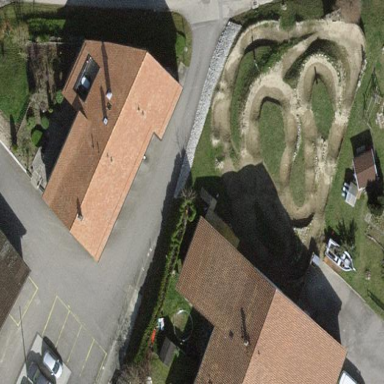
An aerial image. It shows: Simple house.